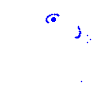
Particle: pion